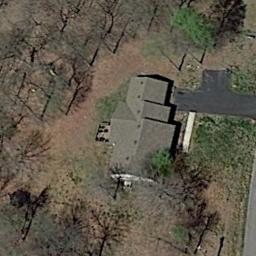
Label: sparse_residential